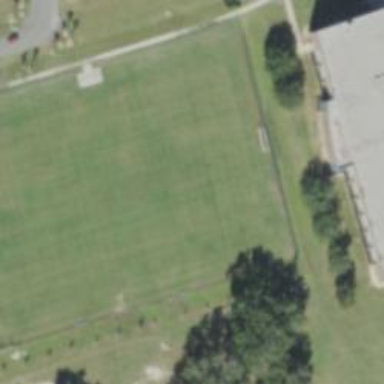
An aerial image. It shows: Chain link fence surrounds grass pitch used for soccer.